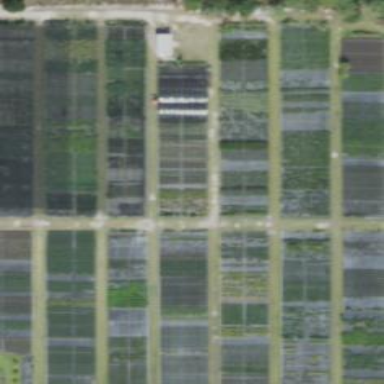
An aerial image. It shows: Plant nursery with trees.